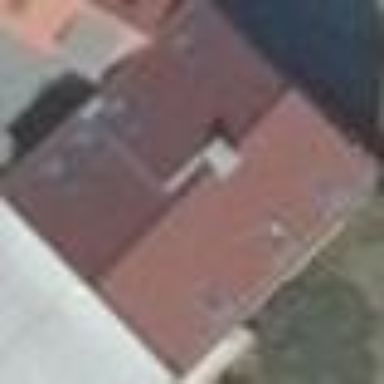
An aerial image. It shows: Simple house.